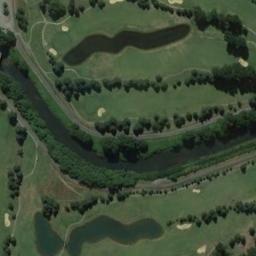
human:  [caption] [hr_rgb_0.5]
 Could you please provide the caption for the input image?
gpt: Many trees are near the golf course .

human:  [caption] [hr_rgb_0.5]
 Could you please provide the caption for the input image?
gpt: There are several bunkers and lakes and a few paths and many trees on a large green lawn on the golf course .

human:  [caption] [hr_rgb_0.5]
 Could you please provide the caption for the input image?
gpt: At the intersection of the three paths, There are two bunkers .

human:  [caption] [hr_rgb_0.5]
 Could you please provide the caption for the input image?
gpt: The golf course has some lakes, Fairways, Roads, Barrier trees and sandpits and a river goes through the golf course .

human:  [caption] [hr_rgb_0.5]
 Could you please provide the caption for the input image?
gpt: There are some rows of trees and some lakes on the golf course .